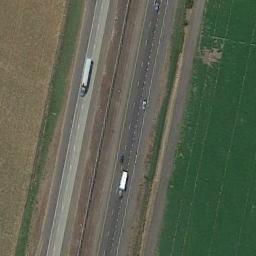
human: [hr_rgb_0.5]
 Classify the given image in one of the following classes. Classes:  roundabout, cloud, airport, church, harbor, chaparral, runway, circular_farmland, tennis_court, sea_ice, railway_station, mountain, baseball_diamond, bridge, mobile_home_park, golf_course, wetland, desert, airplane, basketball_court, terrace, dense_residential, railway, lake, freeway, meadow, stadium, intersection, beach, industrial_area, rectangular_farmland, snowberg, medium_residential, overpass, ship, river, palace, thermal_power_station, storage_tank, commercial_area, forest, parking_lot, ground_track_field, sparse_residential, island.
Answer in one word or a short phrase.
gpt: freeway